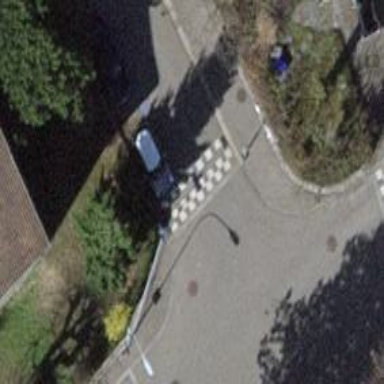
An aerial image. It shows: Unmarked crossing with traffic calming table on the road.